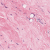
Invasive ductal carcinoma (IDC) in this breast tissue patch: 0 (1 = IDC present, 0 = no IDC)